Question: I have a list of items in list view, I want to display the item that user swipes left on, in a new fragment or activity as a textview. I want the entire list to animate and move a bit to left as if it has been pulled to left with the finger. I want to execute the same using .

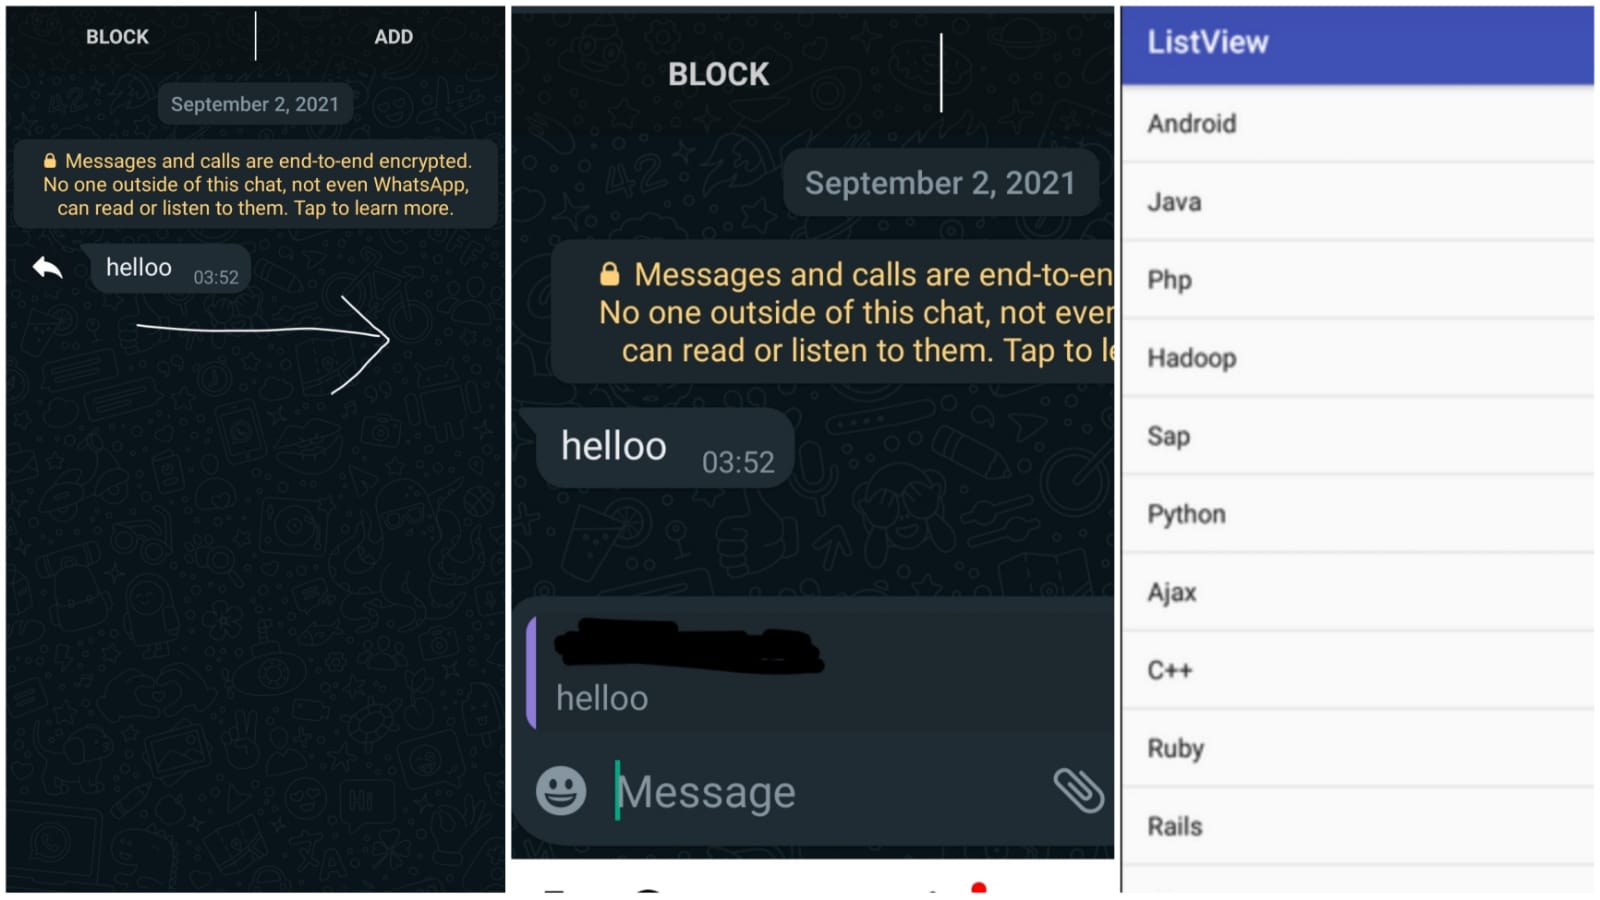
Answer: You can either add Swipeable behavior to your 'RecyclerView' like this :
<URL>
or use an external library to do that for you :
<URL>